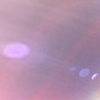
Label: sunburn